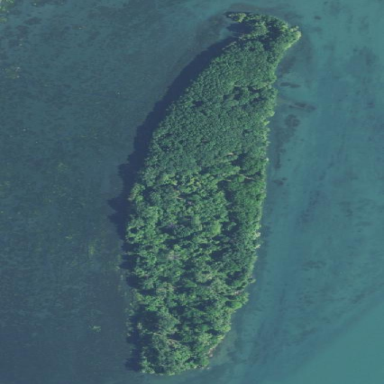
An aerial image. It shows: Islet.